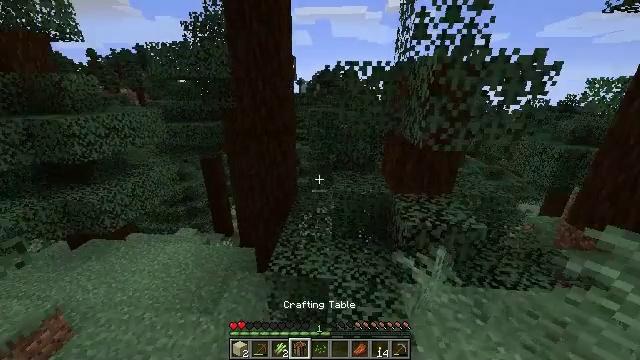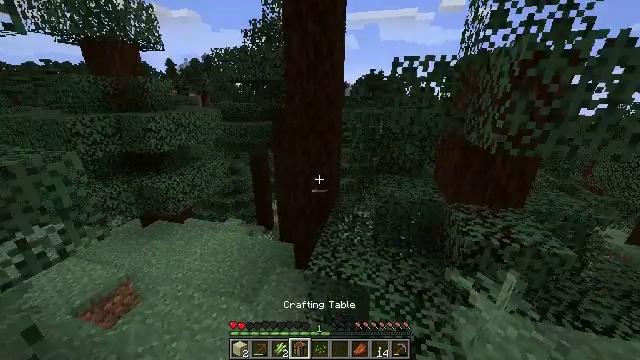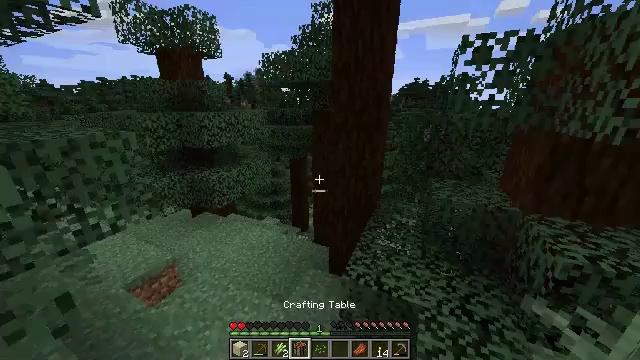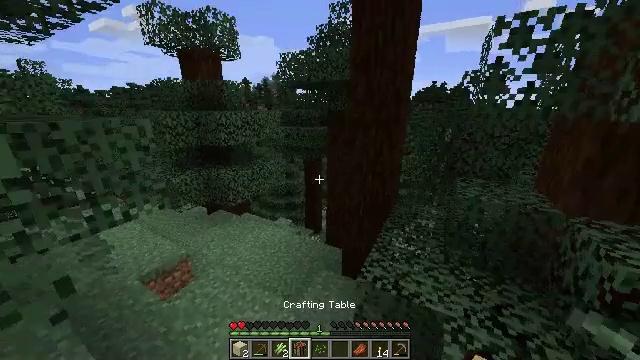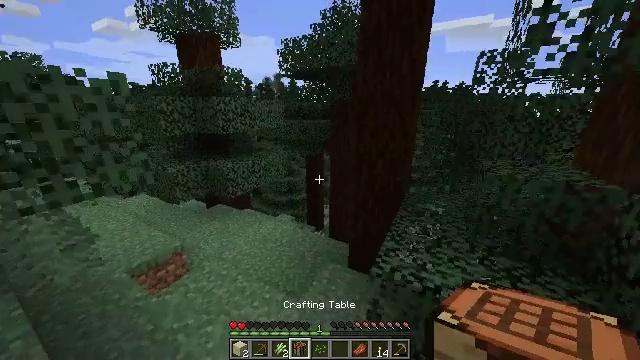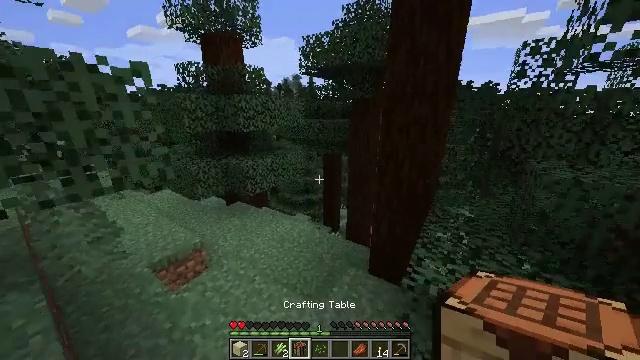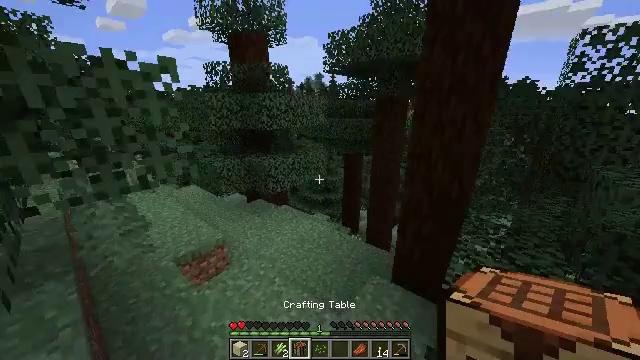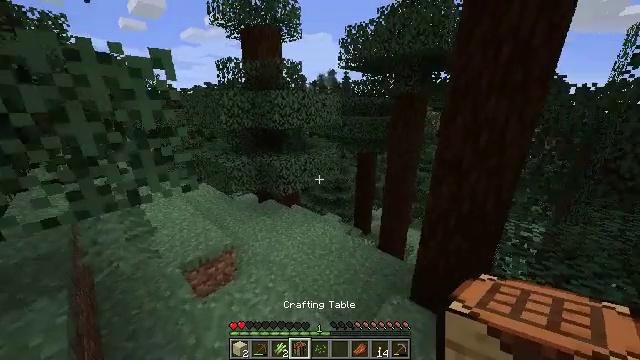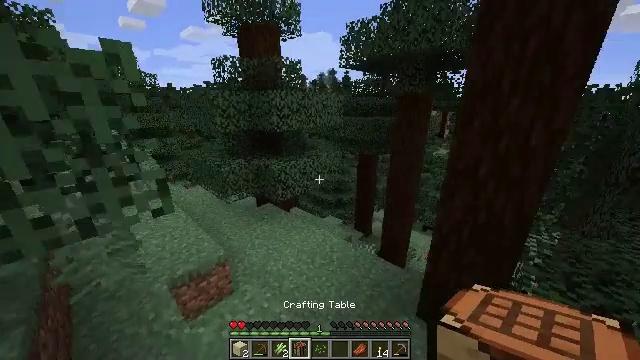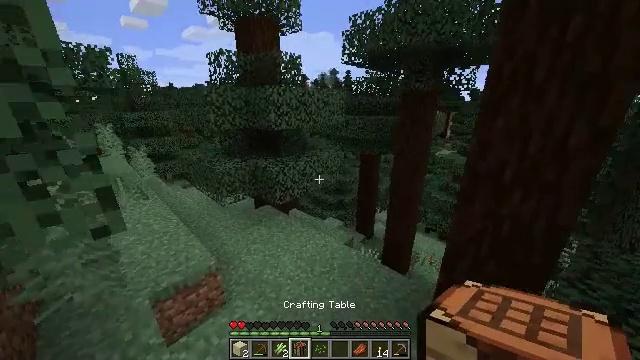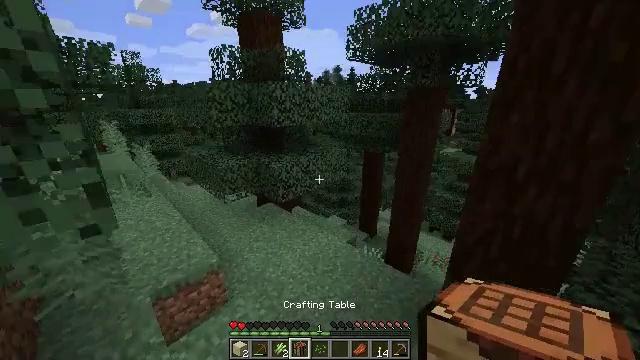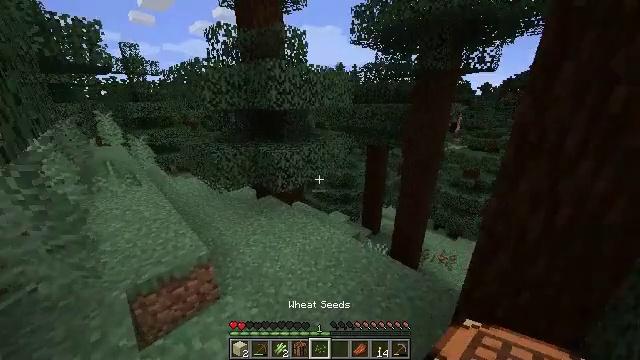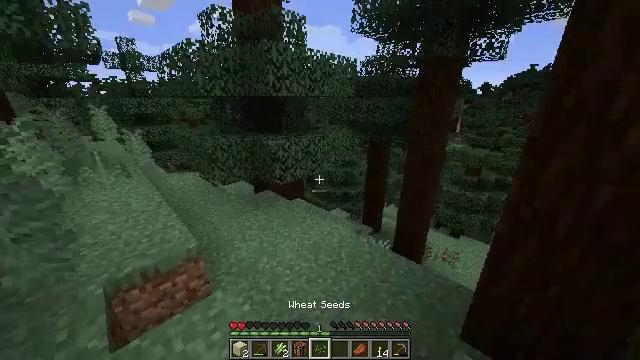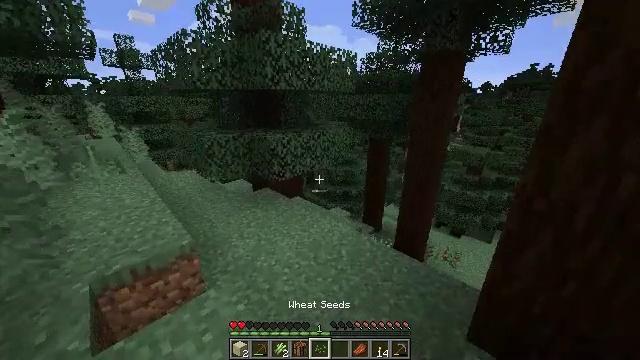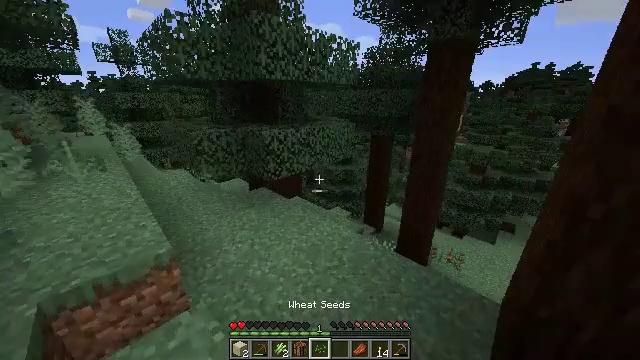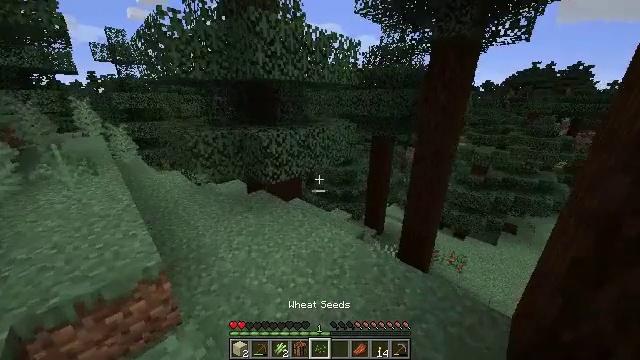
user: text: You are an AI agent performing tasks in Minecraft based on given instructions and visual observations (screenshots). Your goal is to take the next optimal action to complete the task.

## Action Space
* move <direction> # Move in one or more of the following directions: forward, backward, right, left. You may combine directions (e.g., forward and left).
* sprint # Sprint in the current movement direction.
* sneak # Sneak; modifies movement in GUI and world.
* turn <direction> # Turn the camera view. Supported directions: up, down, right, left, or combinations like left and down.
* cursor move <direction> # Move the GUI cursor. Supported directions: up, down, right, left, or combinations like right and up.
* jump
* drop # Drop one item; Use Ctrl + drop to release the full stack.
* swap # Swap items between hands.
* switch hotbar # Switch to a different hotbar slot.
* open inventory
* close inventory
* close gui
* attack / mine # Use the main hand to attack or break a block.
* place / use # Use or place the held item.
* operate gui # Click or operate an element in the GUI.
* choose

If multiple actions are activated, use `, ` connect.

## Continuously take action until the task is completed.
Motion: motion action
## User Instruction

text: Fish and kill the salmon.
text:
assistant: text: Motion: move forward, sprint, turn left
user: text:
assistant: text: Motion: move forward, sprint, turn left and up
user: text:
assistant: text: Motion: move forward and move left, sprint, turn left
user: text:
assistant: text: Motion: move forward and move left, sprint
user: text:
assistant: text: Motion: move forward and move left, sprint, turn left
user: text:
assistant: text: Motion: move forward, sprint, turn left
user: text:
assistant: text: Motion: move forward, sprint, turn left
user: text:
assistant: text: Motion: move forward, sprint
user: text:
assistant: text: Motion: move forward, sprint
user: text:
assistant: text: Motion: move forward, sprint
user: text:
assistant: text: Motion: move forward, sprint
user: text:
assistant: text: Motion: move forward, sprint
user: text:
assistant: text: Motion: move forward, sprint
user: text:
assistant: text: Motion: move forward, sprint
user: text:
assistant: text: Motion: move forward, sprint
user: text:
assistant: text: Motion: move forward, sprint
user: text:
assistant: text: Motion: move forward and move left, sprint
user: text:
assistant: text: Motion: move forward and move left, sprint
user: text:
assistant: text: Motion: move forward and move left, sprint
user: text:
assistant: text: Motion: move forward and move left, sprint
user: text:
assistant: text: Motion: move forward, sprint, turn left and up
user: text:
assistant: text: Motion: move forward and move left, sprint, turn left and up
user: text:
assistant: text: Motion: move forward and move left, sprint, turn left
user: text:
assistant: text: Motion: move forward and move left, sprint
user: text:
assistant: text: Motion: move forward, sprint
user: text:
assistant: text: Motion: move forward, sprint
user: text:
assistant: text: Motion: move forward, sprint, turn up
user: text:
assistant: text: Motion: move forward, sprint
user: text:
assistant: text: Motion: move forward, sprint, turn up
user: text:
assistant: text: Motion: move forward, sprint